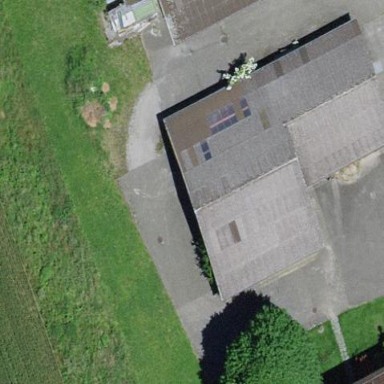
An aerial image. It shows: Rural barn.